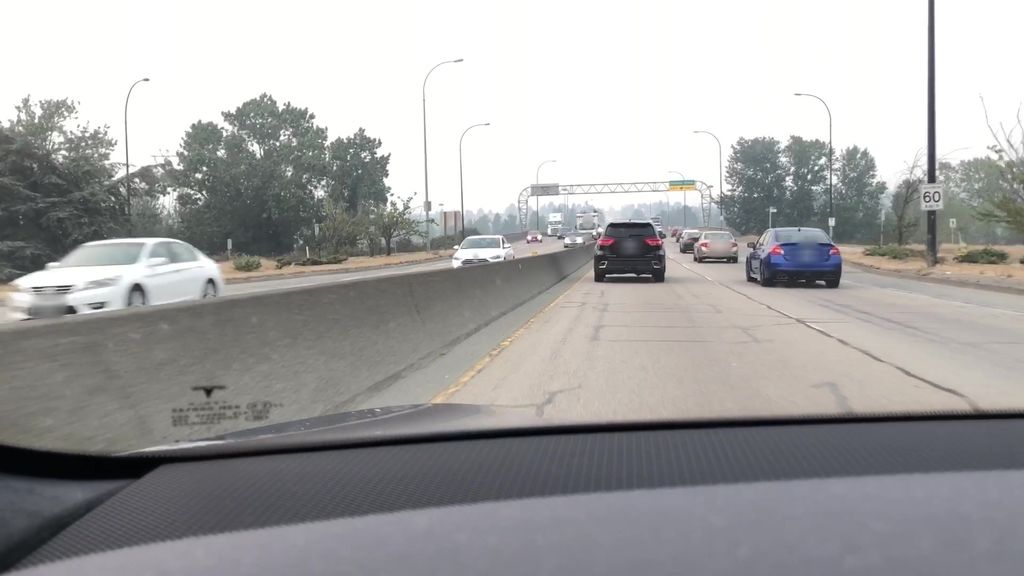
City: vancouver